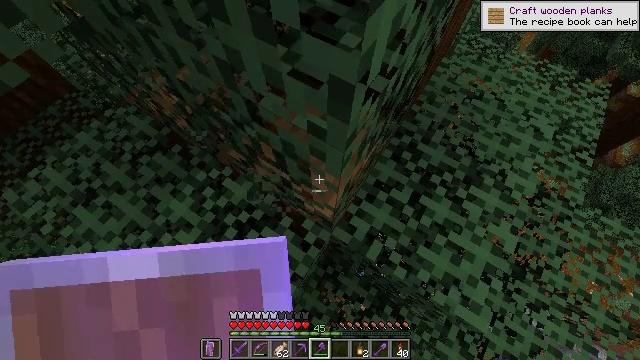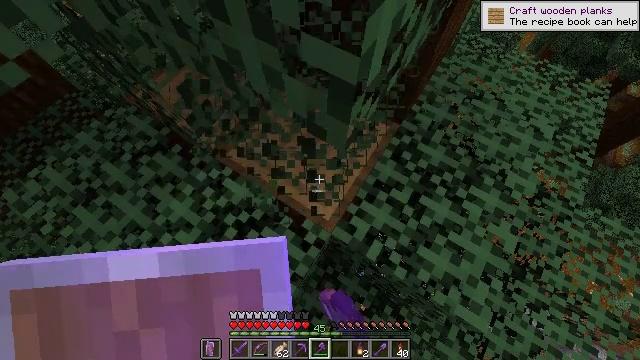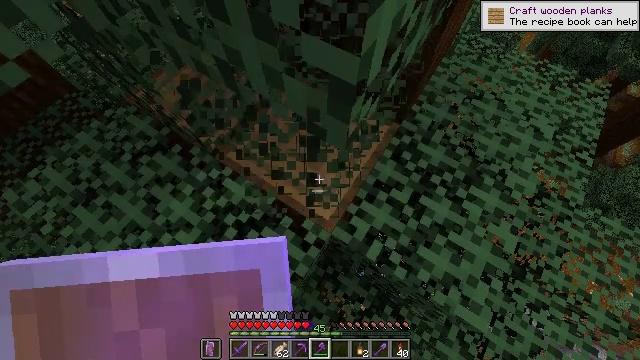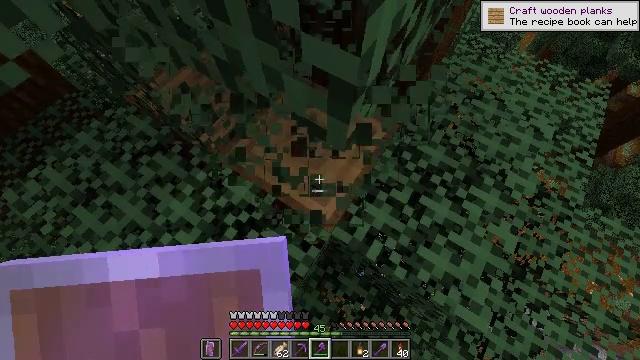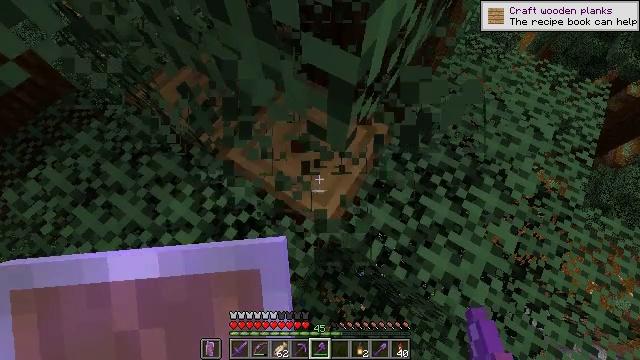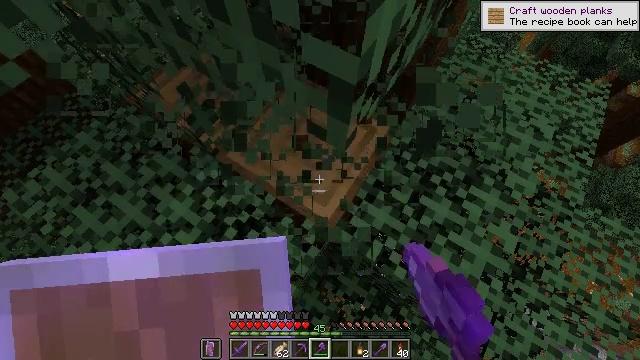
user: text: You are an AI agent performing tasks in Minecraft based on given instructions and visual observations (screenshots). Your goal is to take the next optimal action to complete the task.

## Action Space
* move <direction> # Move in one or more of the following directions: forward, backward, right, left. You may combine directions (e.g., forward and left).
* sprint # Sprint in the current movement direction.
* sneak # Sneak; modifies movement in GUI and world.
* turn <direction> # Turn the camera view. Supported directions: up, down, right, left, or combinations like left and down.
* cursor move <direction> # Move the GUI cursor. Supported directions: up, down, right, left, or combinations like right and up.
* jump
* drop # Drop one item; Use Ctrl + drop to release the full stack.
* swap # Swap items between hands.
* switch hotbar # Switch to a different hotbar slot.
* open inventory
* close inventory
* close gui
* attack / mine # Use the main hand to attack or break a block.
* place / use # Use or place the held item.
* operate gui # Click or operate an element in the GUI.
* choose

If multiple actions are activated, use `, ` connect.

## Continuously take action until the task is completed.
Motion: motion action
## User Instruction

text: Mine spruce leaves from the tree.
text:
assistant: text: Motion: attack / mine
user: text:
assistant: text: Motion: attack / mine
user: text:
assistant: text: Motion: attack / mine
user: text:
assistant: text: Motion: attack / mine
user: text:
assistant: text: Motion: attack / mine
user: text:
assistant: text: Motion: no_op